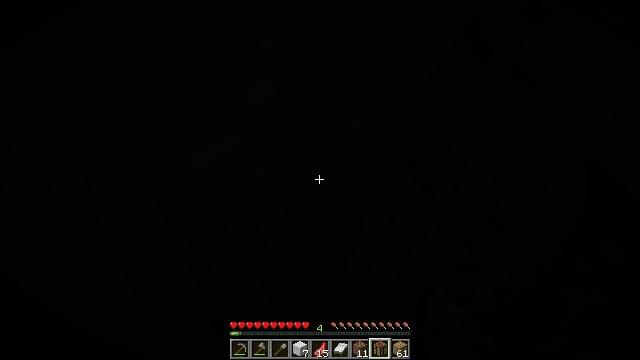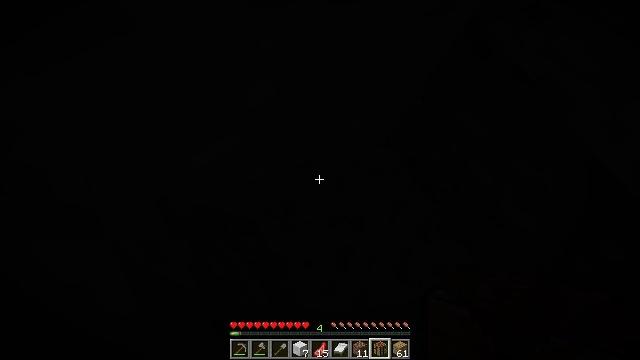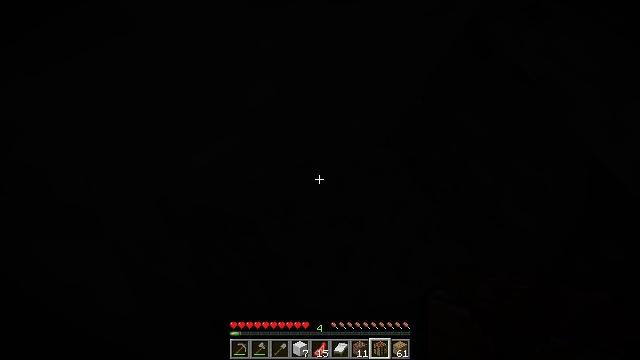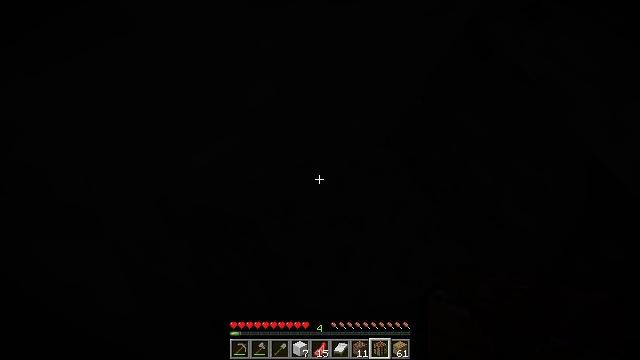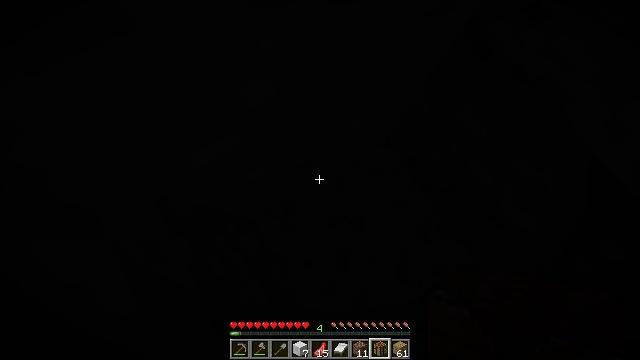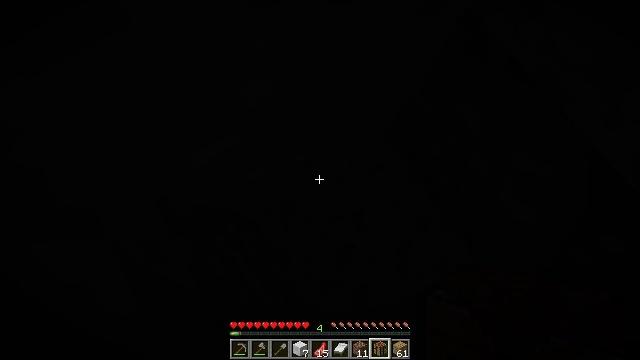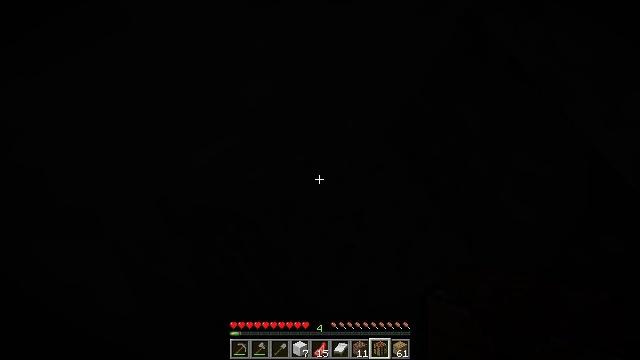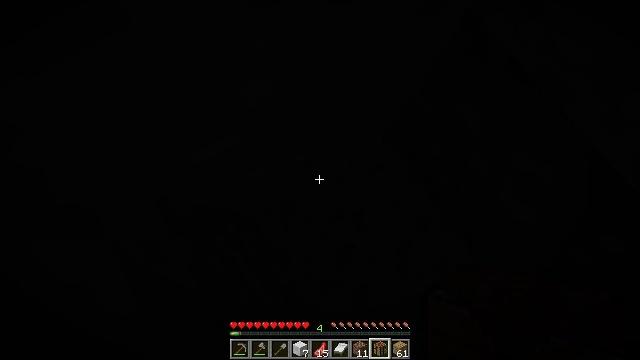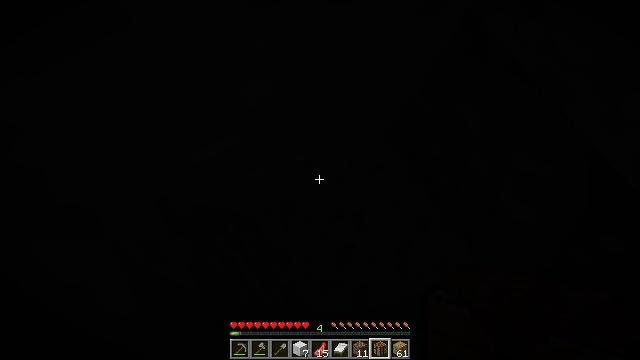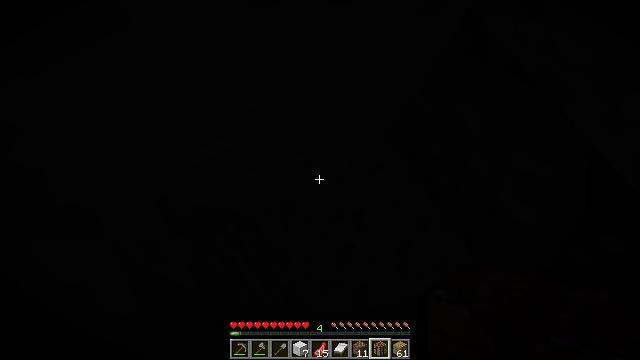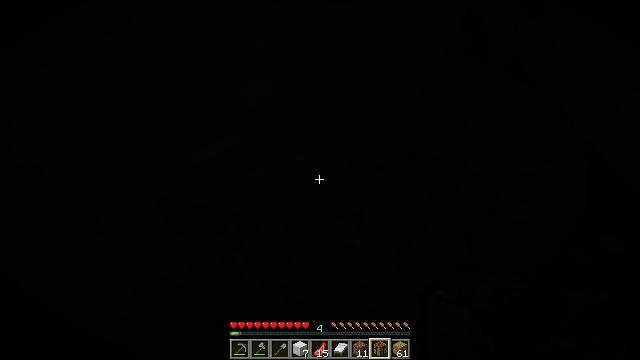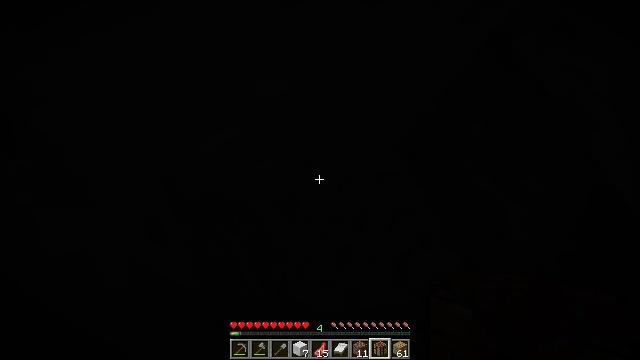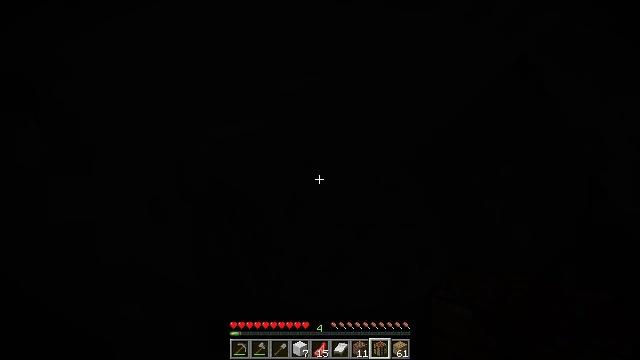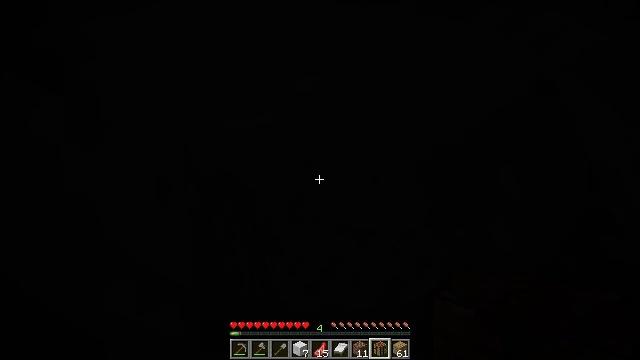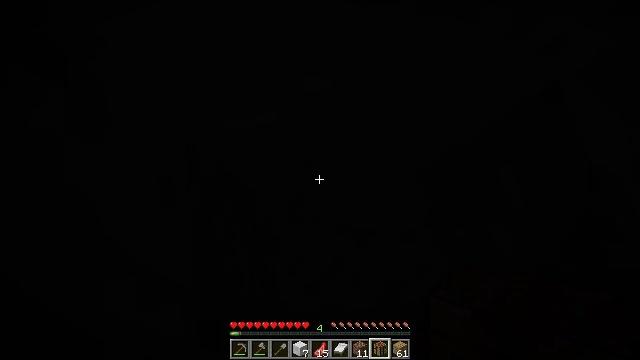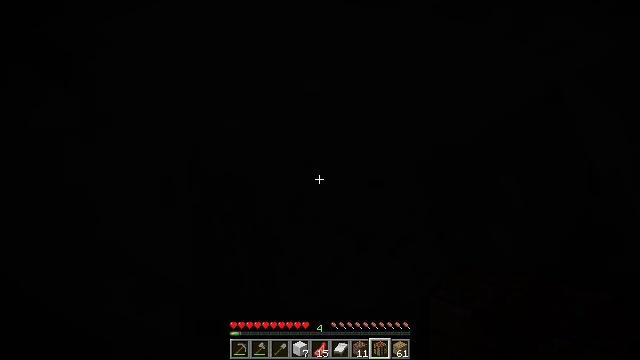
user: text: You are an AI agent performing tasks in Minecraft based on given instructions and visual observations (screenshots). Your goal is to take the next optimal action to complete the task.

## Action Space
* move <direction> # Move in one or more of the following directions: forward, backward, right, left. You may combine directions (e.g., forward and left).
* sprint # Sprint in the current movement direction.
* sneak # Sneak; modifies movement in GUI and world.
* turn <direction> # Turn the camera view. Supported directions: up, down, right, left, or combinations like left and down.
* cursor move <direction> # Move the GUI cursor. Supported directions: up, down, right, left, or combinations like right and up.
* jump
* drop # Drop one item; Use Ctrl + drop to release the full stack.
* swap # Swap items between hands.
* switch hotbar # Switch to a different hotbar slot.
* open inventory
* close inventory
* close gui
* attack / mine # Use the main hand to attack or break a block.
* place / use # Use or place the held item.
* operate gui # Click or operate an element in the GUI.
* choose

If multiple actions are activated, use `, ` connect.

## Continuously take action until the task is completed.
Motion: motion action
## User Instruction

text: Gather gravel by digging.
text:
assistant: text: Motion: no_op
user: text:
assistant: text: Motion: no_op
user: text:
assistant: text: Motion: no_op
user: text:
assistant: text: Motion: no_op
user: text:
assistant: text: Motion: turn right
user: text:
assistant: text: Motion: no_op
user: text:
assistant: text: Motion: no_op
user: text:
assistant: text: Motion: use / place
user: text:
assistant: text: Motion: use / place
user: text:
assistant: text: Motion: use / place
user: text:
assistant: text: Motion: turn left, use / place
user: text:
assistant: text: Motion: turn left
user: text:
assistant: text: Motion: turn left
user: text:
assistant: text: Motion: turn left
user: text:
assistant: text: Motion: no_op
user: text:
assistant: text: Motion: turn left
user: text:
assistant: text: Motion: turn left
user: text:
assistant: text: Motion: turn left
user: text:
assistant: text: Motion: turn left
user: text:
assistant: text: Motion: turn left
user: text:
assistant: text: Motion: turn left
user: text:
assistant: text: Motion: turn left, use / place
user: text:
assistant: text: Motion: turn left, use / place
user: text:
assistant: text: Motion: use / place
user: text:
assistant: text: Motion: use / place
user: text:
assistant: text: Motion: no_op
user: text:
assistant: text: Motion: no_op
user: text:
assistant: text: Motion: no_op
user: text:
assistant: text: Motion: turn right and up
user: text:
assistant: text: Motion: turn up